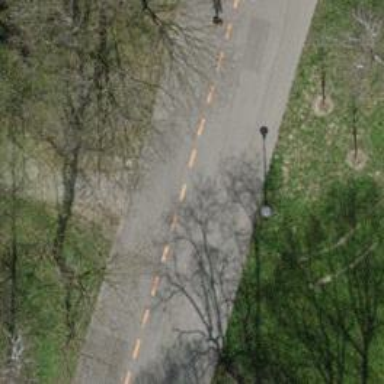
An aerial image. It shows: Pedestrian road with asphalt surface.